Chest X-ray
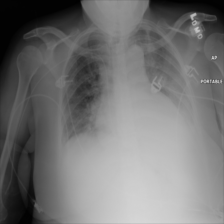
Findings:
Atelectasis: negative
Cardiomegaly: negative
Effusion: positive
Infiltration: positive
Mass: negative
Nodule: negative
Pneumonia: negative
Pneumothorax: negative
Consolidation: negative
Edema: negative
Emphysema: negative
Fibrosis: negative
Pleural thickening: negative
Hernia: negative